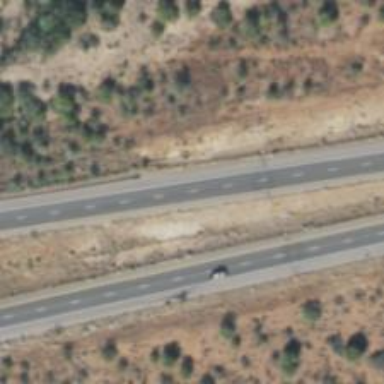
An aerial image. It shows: This image shows trunk highway that functions as expressway.